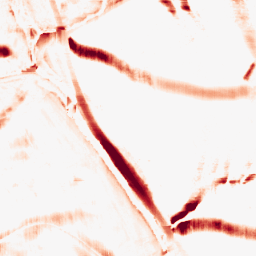
Category: morphological
Decomposition family: morphological_rect
Decomposition parameters: operation: opening
width: 20
height: 20
Upsampling method: bilinear
Upsampling parameters: scale: 8
Upsampling scale: 8